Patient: sex F, age 58
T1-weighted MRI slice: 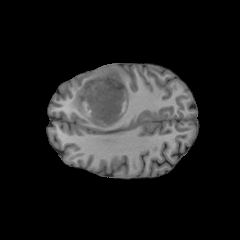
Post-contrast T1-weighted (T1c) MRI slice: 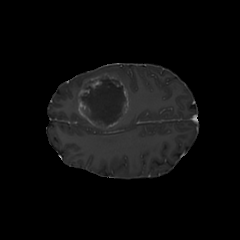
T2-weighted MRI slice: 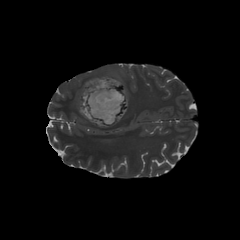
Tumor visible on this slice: yes
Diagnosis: Glioblastoma, IDH-wildtype
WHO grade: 4